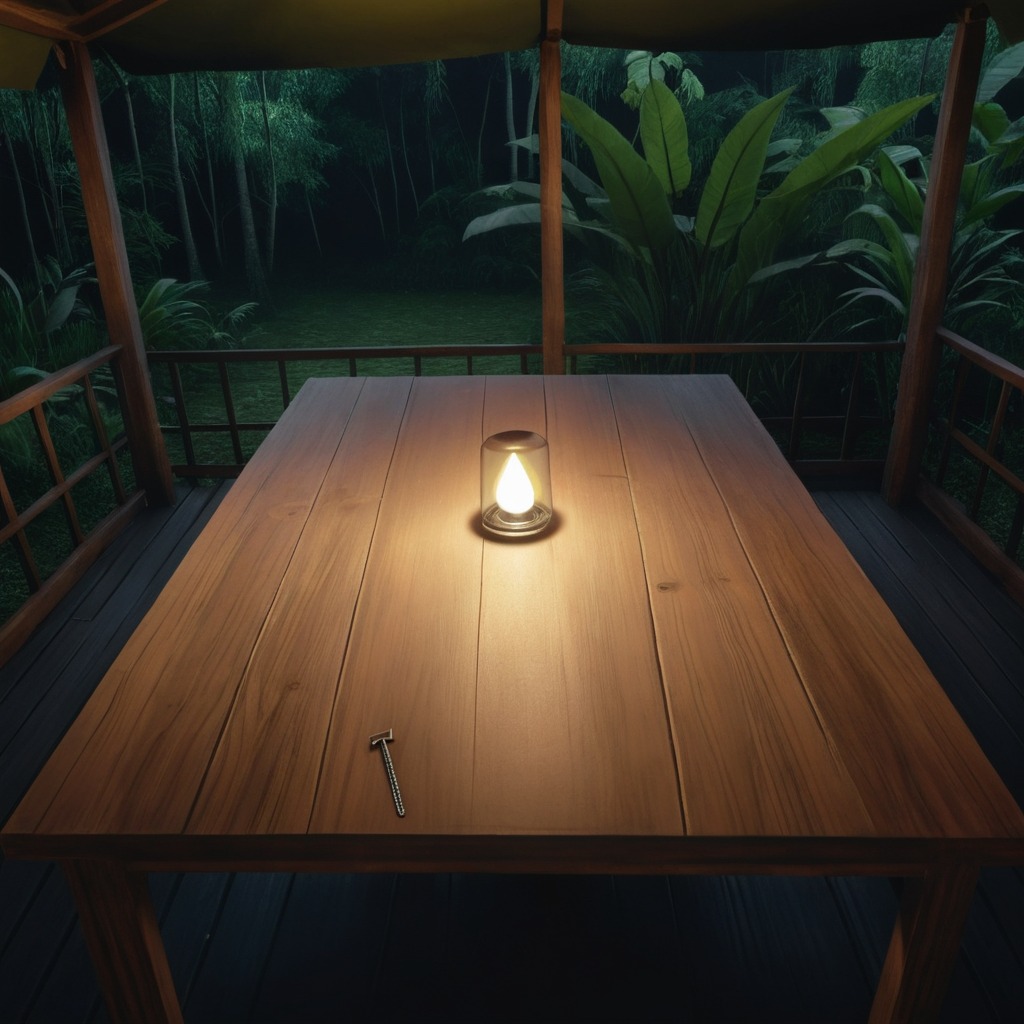
A wooden table is covered in a thick layer of dust and an iron nail is lying on top of it.